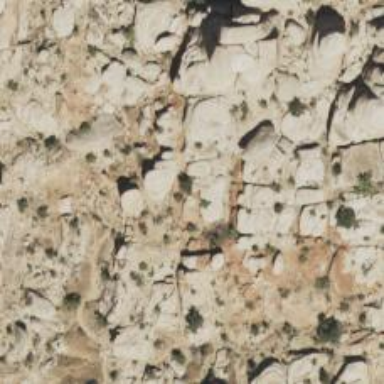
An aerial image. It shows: Cliff in nature.